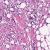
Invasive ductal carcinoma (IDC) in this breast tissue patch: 0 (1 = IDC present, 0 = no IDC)